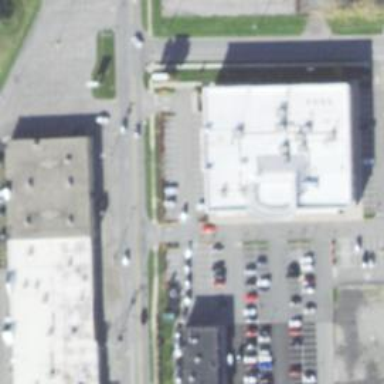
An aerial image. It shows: Building used as fitness center.